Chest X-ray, PA view. Patient: 73 years old, sex F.
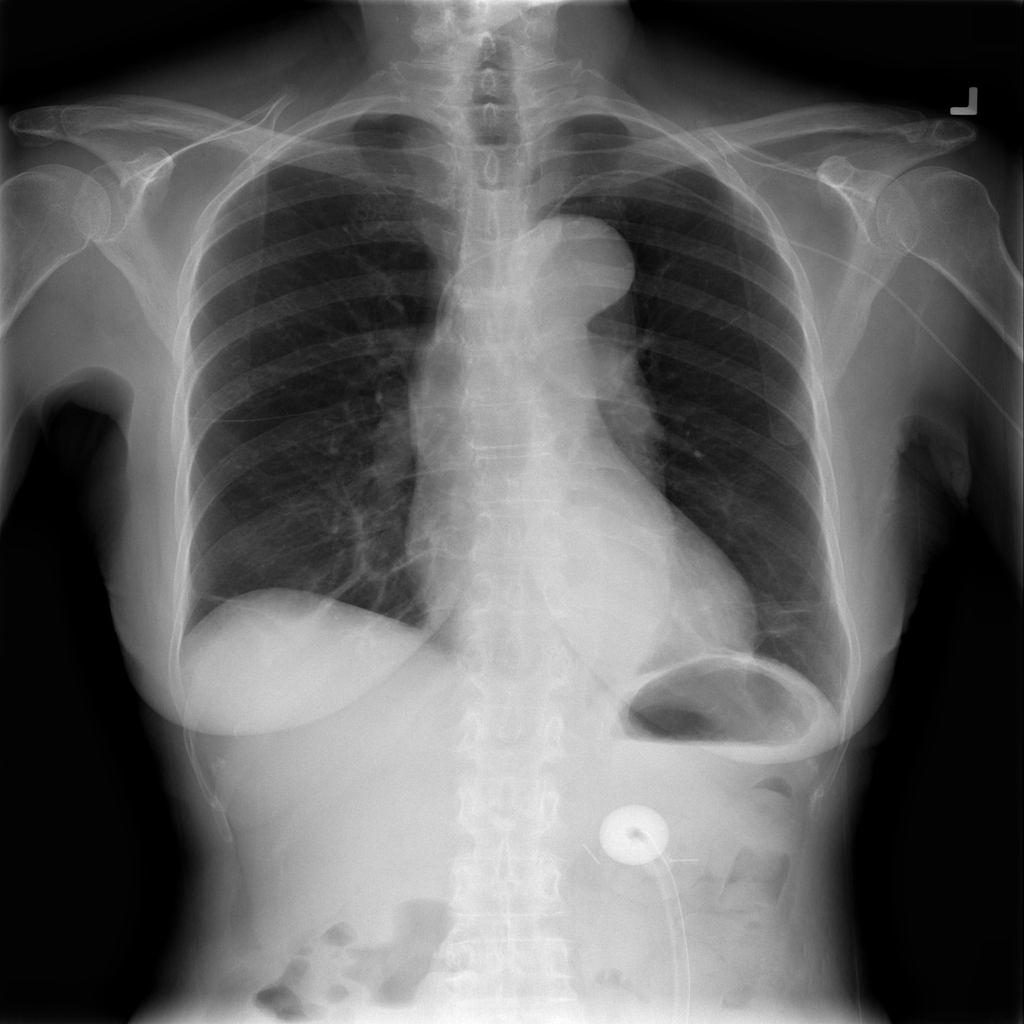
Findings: No Finding